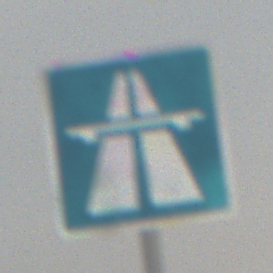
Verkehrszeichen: Autobahn
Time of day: MorningAfternoon
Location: Outdoor (Nature)
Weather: Overcast
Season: Winter
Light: Natural